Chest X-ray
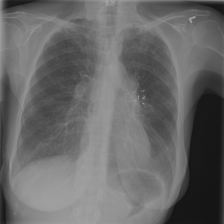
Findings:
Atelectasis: negative
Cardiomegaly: negative
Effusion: negative
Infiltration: negative
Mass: negative
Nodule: negative
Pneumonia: negative
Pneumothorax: negative
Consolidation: negative
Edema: negative
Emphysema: negative
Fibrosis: negative
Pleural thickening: negative
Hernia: negative